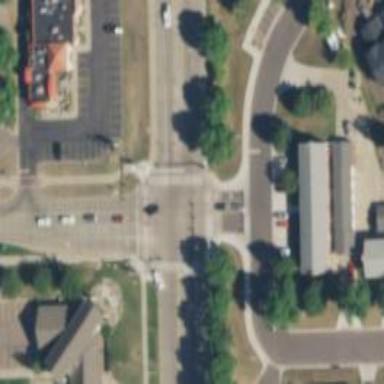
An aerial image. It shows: Marked crossing on the road.